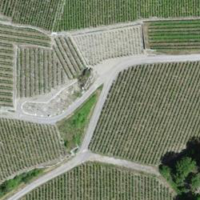
EUNIS habitat code: 24
Species observed at this site:
Stachys recta
Euplagia quadripunctaria